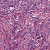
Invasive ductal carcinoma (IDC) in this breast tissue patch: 1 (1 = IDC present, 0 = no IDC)